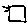
Label: square